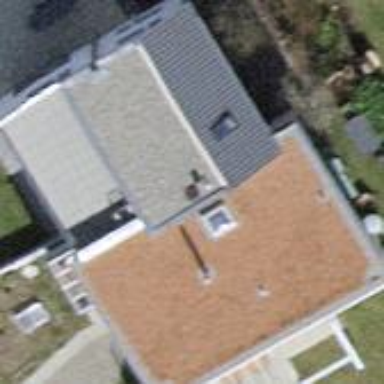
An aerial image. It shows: Semidetached house with flat roof.